Interaction volume radius: 10 \u00c5
Interaction volume height: 15 \u00c5
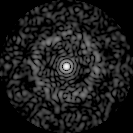
Disorder parameter: 0.8121